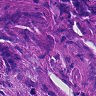
Metastatic tissue present: yes